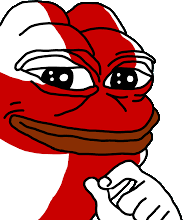
Label: 5_Pepe